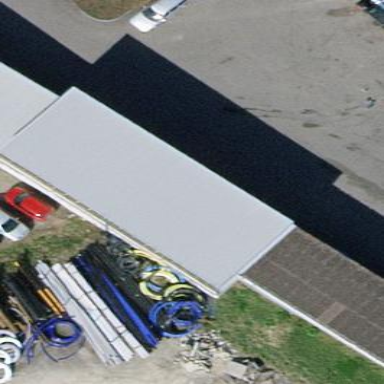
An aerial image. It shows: View of roof of building.